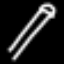
Label: pencil